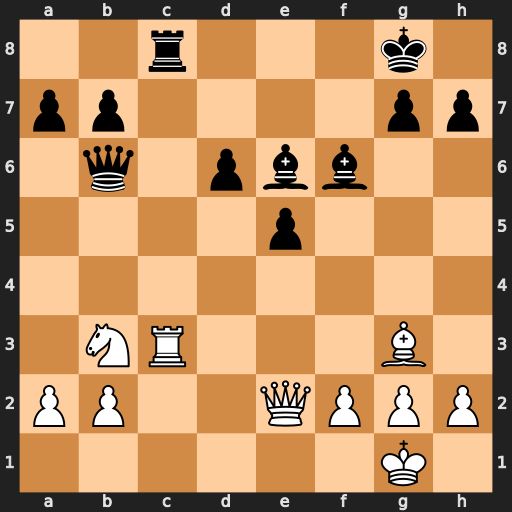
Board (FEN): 2r3k1/pp4pp/1q1pbb2/4p3/8/1NR3B1/PP2QPPP/6K1
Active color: w
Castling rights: -
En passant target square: -
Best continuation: Rxc8+ Bxc8 Qc4+ Kf8 Qxc8+